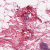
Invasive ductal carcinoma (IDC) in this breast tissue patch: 0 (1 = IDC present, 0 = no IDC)